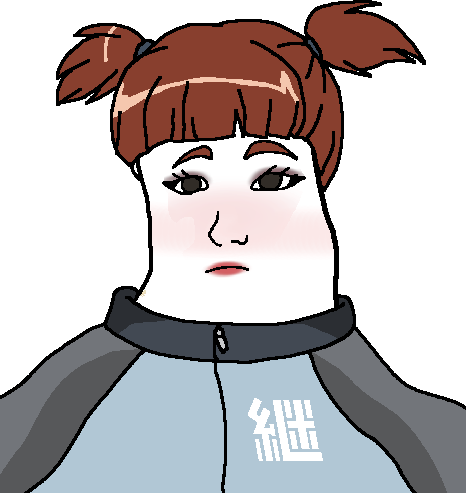
Label: 5_Shroomjak